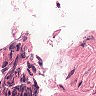
Metastatic tissue present: no